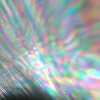
Label: sunburn